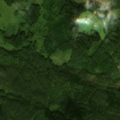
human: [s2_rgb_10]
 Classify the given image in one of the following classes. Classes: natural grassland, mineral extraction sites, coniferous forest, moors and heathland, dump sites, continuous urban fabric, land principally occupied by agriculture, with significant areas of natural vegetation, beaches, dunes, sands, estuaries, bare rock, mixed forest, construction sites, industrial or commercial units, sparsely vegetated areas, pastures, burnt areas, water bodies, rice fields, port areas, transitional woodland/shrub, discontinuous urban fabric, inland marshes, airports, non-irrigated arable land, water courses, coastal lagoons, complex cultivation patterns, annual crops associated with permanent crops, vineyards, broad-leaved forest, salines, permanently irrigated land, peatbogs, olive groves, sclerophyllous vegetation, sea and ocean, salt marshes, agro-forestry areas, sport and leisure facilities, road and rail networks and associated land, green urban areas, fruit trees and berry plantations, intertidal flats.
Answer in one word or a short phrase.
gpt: coniferous forest, mixed forest, transitional woodland/shrub